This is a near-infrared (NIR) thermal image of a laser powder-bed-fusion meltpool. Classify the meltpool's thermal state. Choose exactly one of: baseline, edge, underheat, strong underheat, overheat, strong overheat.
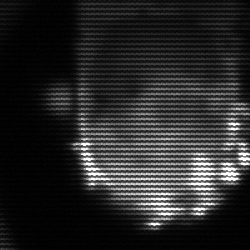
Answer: baseline